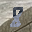
Label: 8